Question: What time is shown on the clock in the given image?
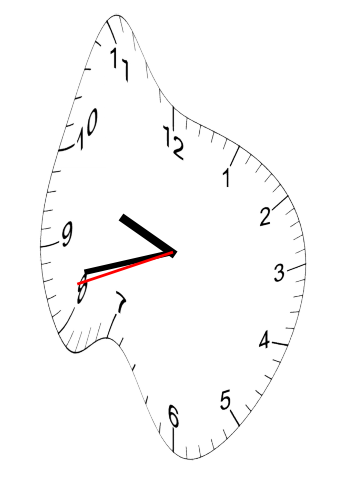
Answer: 09:42:42